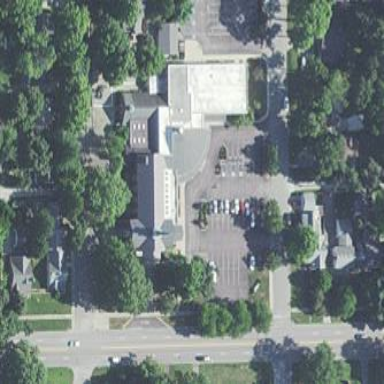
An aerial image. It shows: Building serving as place of worship.